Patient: sex M, age 28
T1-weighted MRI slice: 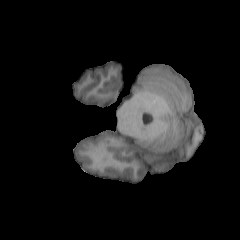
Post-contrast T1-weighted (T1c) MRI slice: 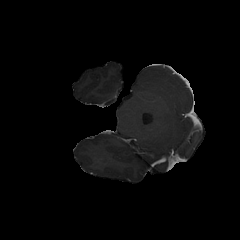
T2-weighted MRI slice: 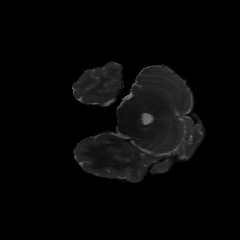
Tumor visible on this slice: no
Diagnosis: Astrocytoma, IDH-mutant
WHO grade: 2